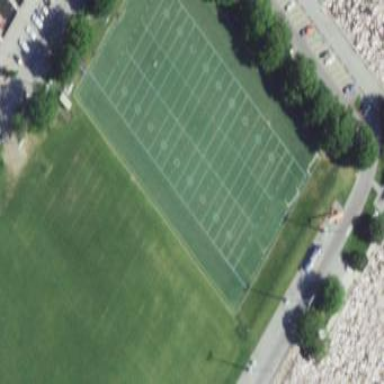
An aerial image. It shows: Soccer pitch for leisureland activities.